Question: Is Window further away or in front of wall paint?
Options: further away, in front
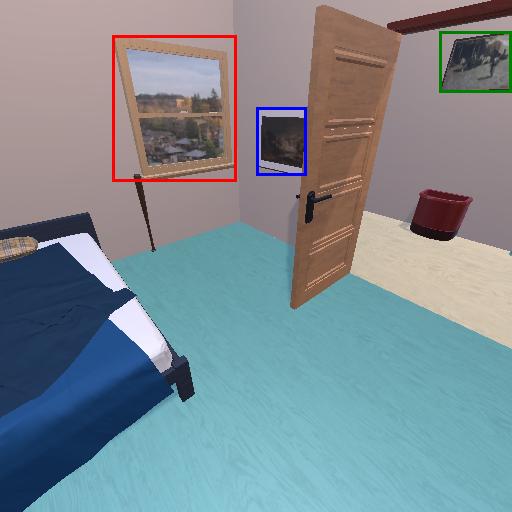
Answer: further away